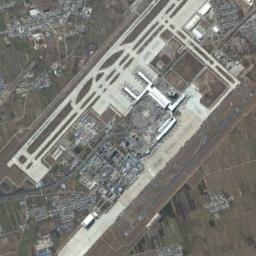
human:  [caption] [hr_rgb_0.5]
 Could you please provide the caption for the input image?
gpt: A complex airport with many runways and buildings is surrounded by a residential area and brown farmland .

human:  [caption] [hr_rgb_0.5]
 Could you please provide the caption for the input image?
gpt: There is an airport in the middle of the field next to some buildings .

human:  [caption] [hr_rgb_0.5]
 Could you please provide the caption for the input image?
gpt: An airport with some parallel runways and a white terminal in the vacant lot and some buildings arranged neatly beside .

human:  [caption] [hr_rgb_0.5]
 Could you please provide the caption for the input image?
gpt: The lawn is divided into various shapes by the airstrip .

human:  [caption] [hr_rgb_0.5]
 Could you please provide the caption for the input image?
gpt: There are straight roads in the airport .